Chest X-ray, PA view. Patient: 20 years old, sex F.
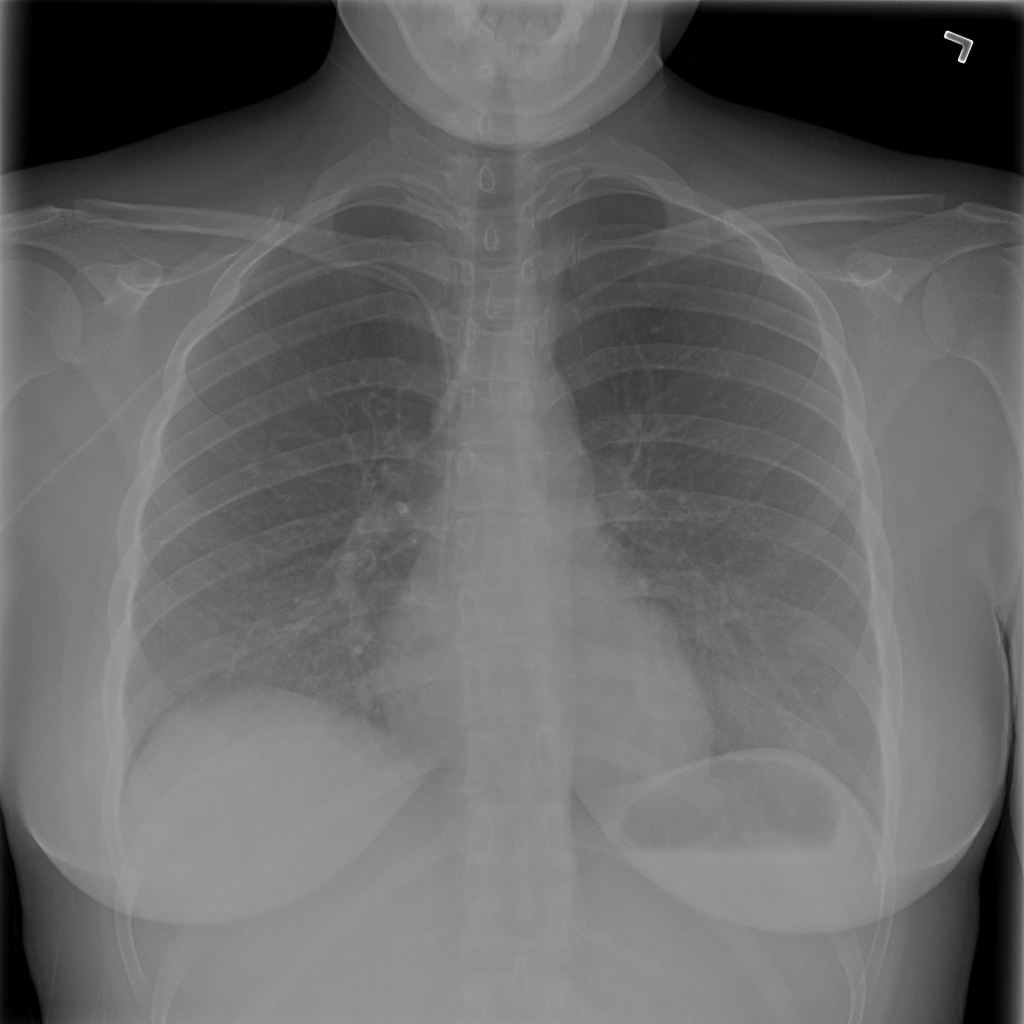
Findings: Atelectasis